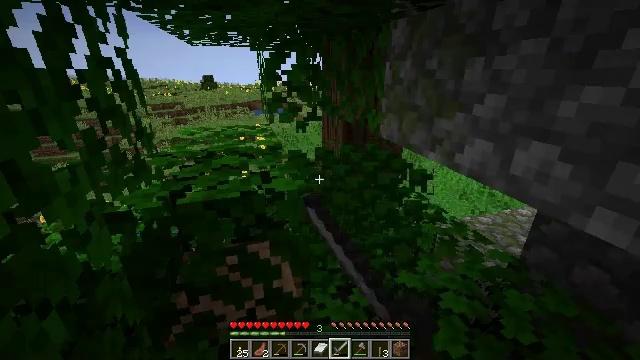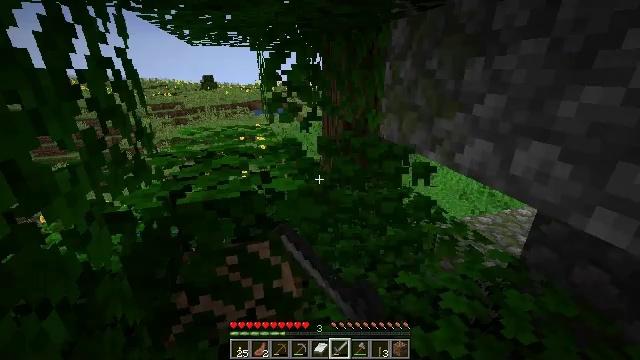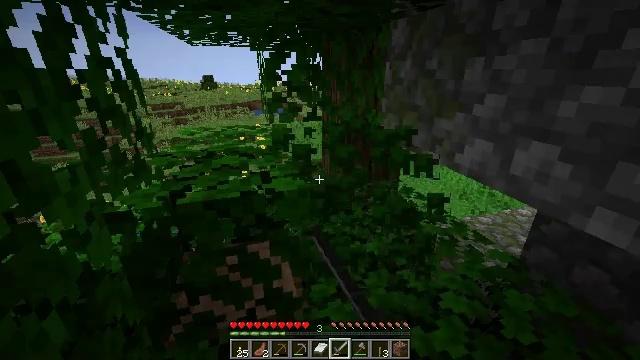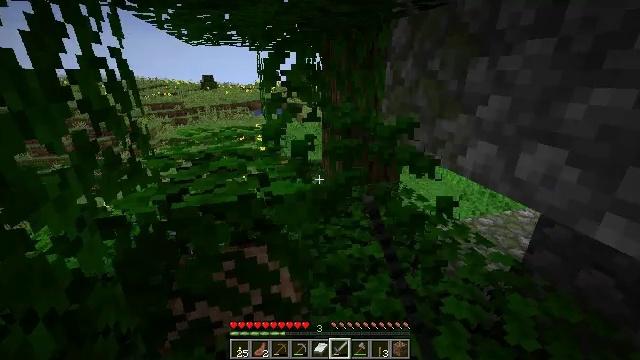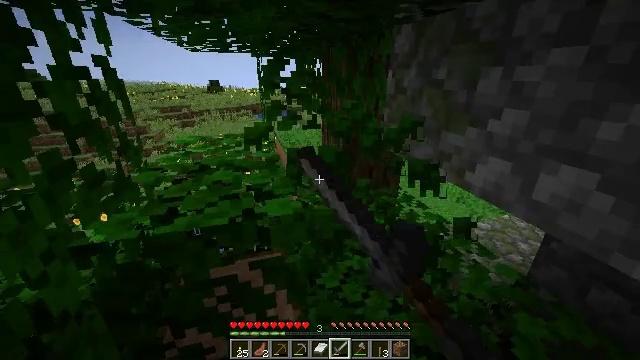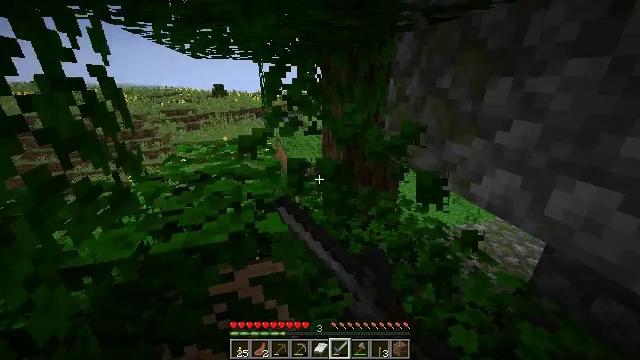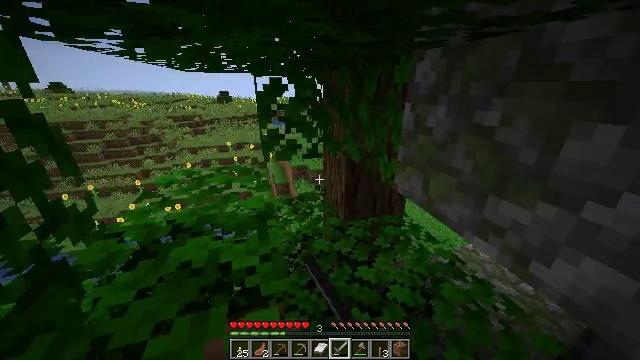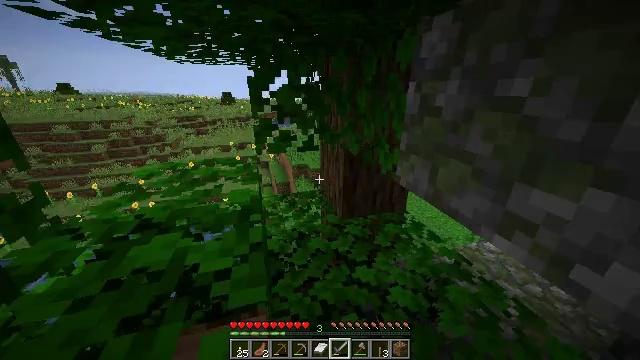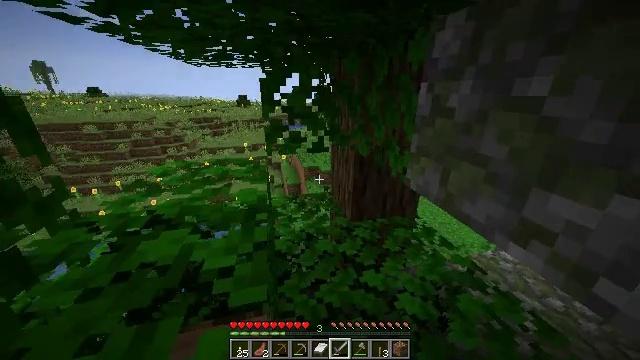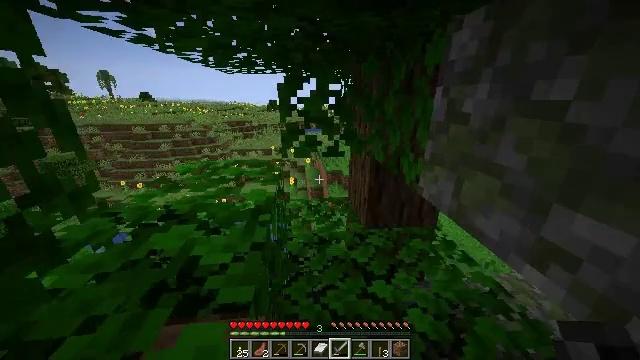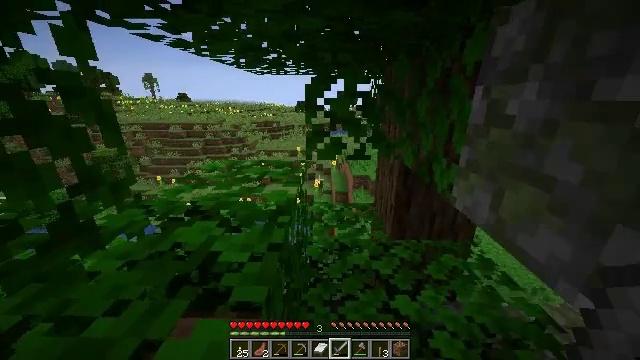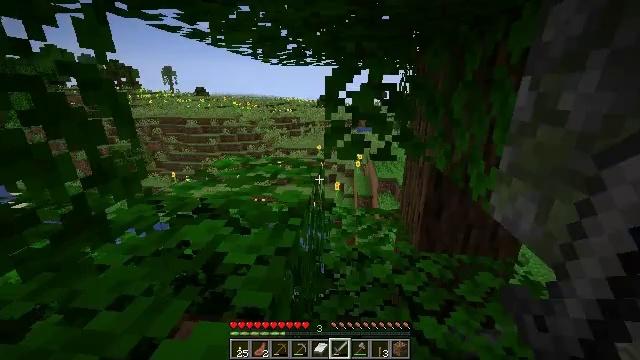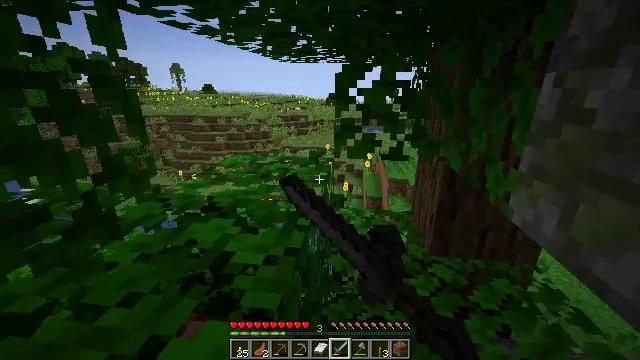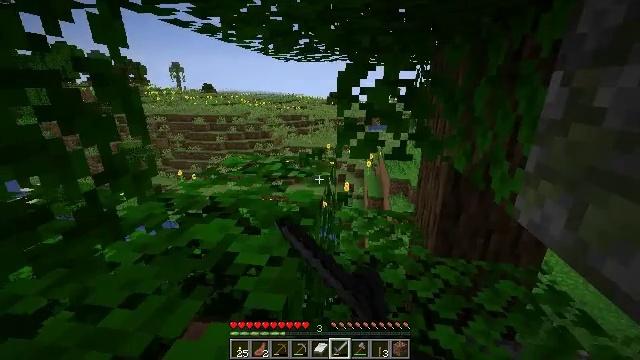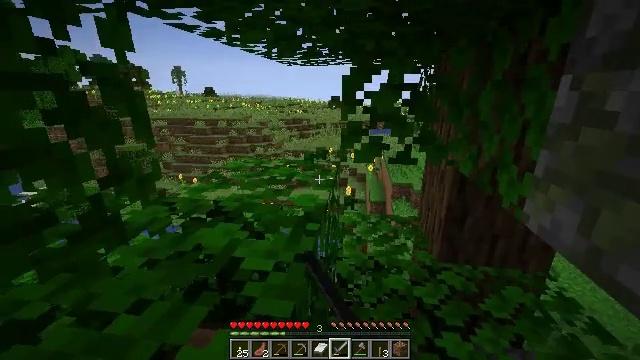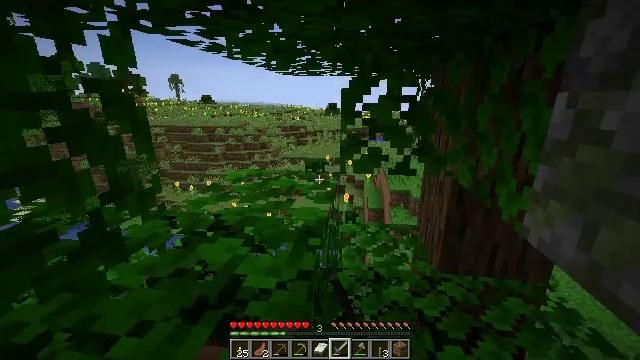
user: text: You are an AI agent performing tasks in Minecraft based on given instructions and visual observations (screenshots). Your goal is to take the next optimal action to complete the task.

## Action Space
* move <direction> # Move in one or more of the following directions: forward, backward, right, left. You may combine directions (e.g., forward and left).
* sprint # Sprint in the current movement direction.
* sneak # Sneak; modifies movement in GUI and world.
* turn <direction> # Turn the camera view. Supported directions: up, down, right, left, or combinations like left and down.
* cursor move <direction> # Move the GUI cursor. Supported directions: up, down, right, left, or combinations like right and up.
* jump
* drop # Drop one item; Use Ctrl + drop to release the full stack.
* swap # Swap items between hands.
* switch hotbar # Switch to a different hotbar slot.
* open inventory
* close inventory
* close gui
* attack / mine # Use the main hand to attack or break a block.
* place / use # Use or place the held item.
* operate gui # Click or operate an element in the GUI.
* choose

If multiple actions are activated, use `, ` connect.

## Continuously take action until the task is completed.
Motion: motion action
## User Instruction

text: Trim the tree by mining oak leaves.
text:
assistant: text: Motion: attack / mine
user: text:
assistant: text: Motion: sprint, attack / mine
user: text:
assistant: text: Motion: move forward, sprint, attack / mine
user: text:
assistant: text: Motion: move forward, sprint, attack / mine
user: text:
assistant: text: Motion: move forward, sprint, attack / mine, jump
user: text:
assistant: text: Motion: move forward, sprint, attack / mine, jump
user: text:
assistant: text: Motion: move forward, sprint, attack / mine, jump
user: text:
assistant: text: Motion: move forward, sprint, turn left, attack / mine, jump
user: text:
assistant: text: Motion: move forward, sprint, turn left and up, attack / mine, jump
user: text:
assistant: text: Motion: move forward, sprint, turn left, attack / mine, jump
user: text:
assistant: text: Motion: move forward, sprint, turn left, attack / mine, jump
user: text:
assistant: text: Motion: move forward, sprint, turn left, attack / mine, jump
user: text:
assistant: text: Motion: move forward, sprint, attack / mine, jump
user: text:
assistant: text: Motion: move forward, sprint, jump
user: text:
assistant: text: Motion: move forward, sprint, turn up, jump
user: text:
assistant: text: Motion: move forward, sprint, turn right, jump
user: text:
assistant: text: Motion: move forward, sprint, turn right, jump
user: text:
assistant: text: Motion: move forward, sprint, turn right, jump
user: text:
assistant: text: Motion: move forward, sprint, turn right and up, jump
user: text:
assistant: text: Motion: move forward, sprint, turn right, jump
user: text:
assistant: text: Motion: move forward, sprint, turn right, jump
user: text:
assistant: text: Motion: move forward, sprint, turn right, jump
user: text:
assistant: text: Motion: move forward, sprint, jump
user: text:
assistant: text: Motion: move forward, sprint, jump
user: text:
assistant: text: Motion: move forward, sprint, jump
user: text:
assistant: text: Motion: move forward, sprint, jump
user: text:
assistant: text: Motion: move forward, sprint, jump
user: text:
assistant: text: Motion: move forward, sprint, turn left, jump
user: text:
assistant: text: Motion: move forward, sprint, turn left, jump
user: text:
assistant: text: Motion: move forward, sprint, turn left, jump